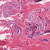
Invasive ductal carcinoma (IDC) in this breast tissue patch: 0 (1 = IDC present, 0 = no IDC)